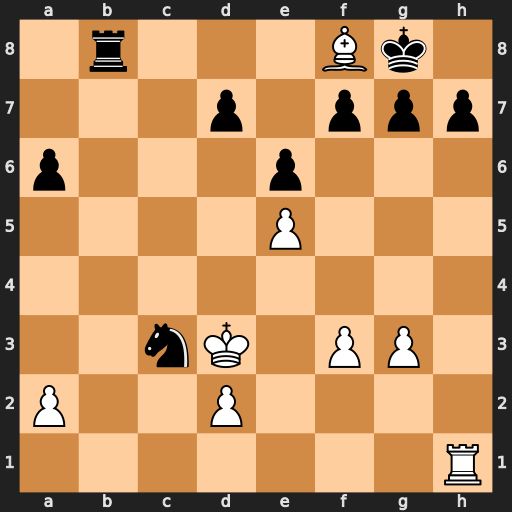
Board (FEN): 1r3Bk1/3p1ppp/p3p3/4P3/8/2nK1PP1/P2P4/7R
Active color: w
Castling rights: -
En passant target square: -
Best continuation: Bd6 Rb1 Rxb1